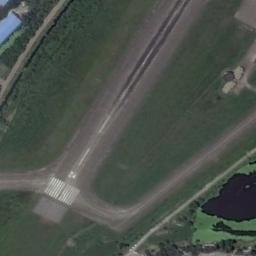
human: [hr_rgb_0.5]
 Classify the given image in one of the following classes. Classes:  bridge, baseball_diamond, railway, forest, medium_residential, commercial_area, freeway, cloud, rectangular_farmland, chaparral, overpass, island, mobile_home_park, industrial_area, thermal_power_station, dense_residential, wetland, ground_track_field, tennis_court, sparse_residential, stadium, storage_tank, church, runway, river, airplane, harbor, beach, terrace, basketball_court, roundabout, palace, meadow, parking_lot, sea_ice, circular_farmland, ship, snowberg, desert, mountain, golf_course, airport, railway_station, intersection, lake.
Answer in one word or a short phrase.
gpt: runway